Interaction volume radius: 10 \u00c5
Interaction volume height: 30 \u00c5
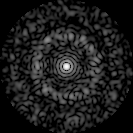
Disorder parameter: 0.8437